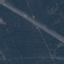
Land use / land cover: Highway